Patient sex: M
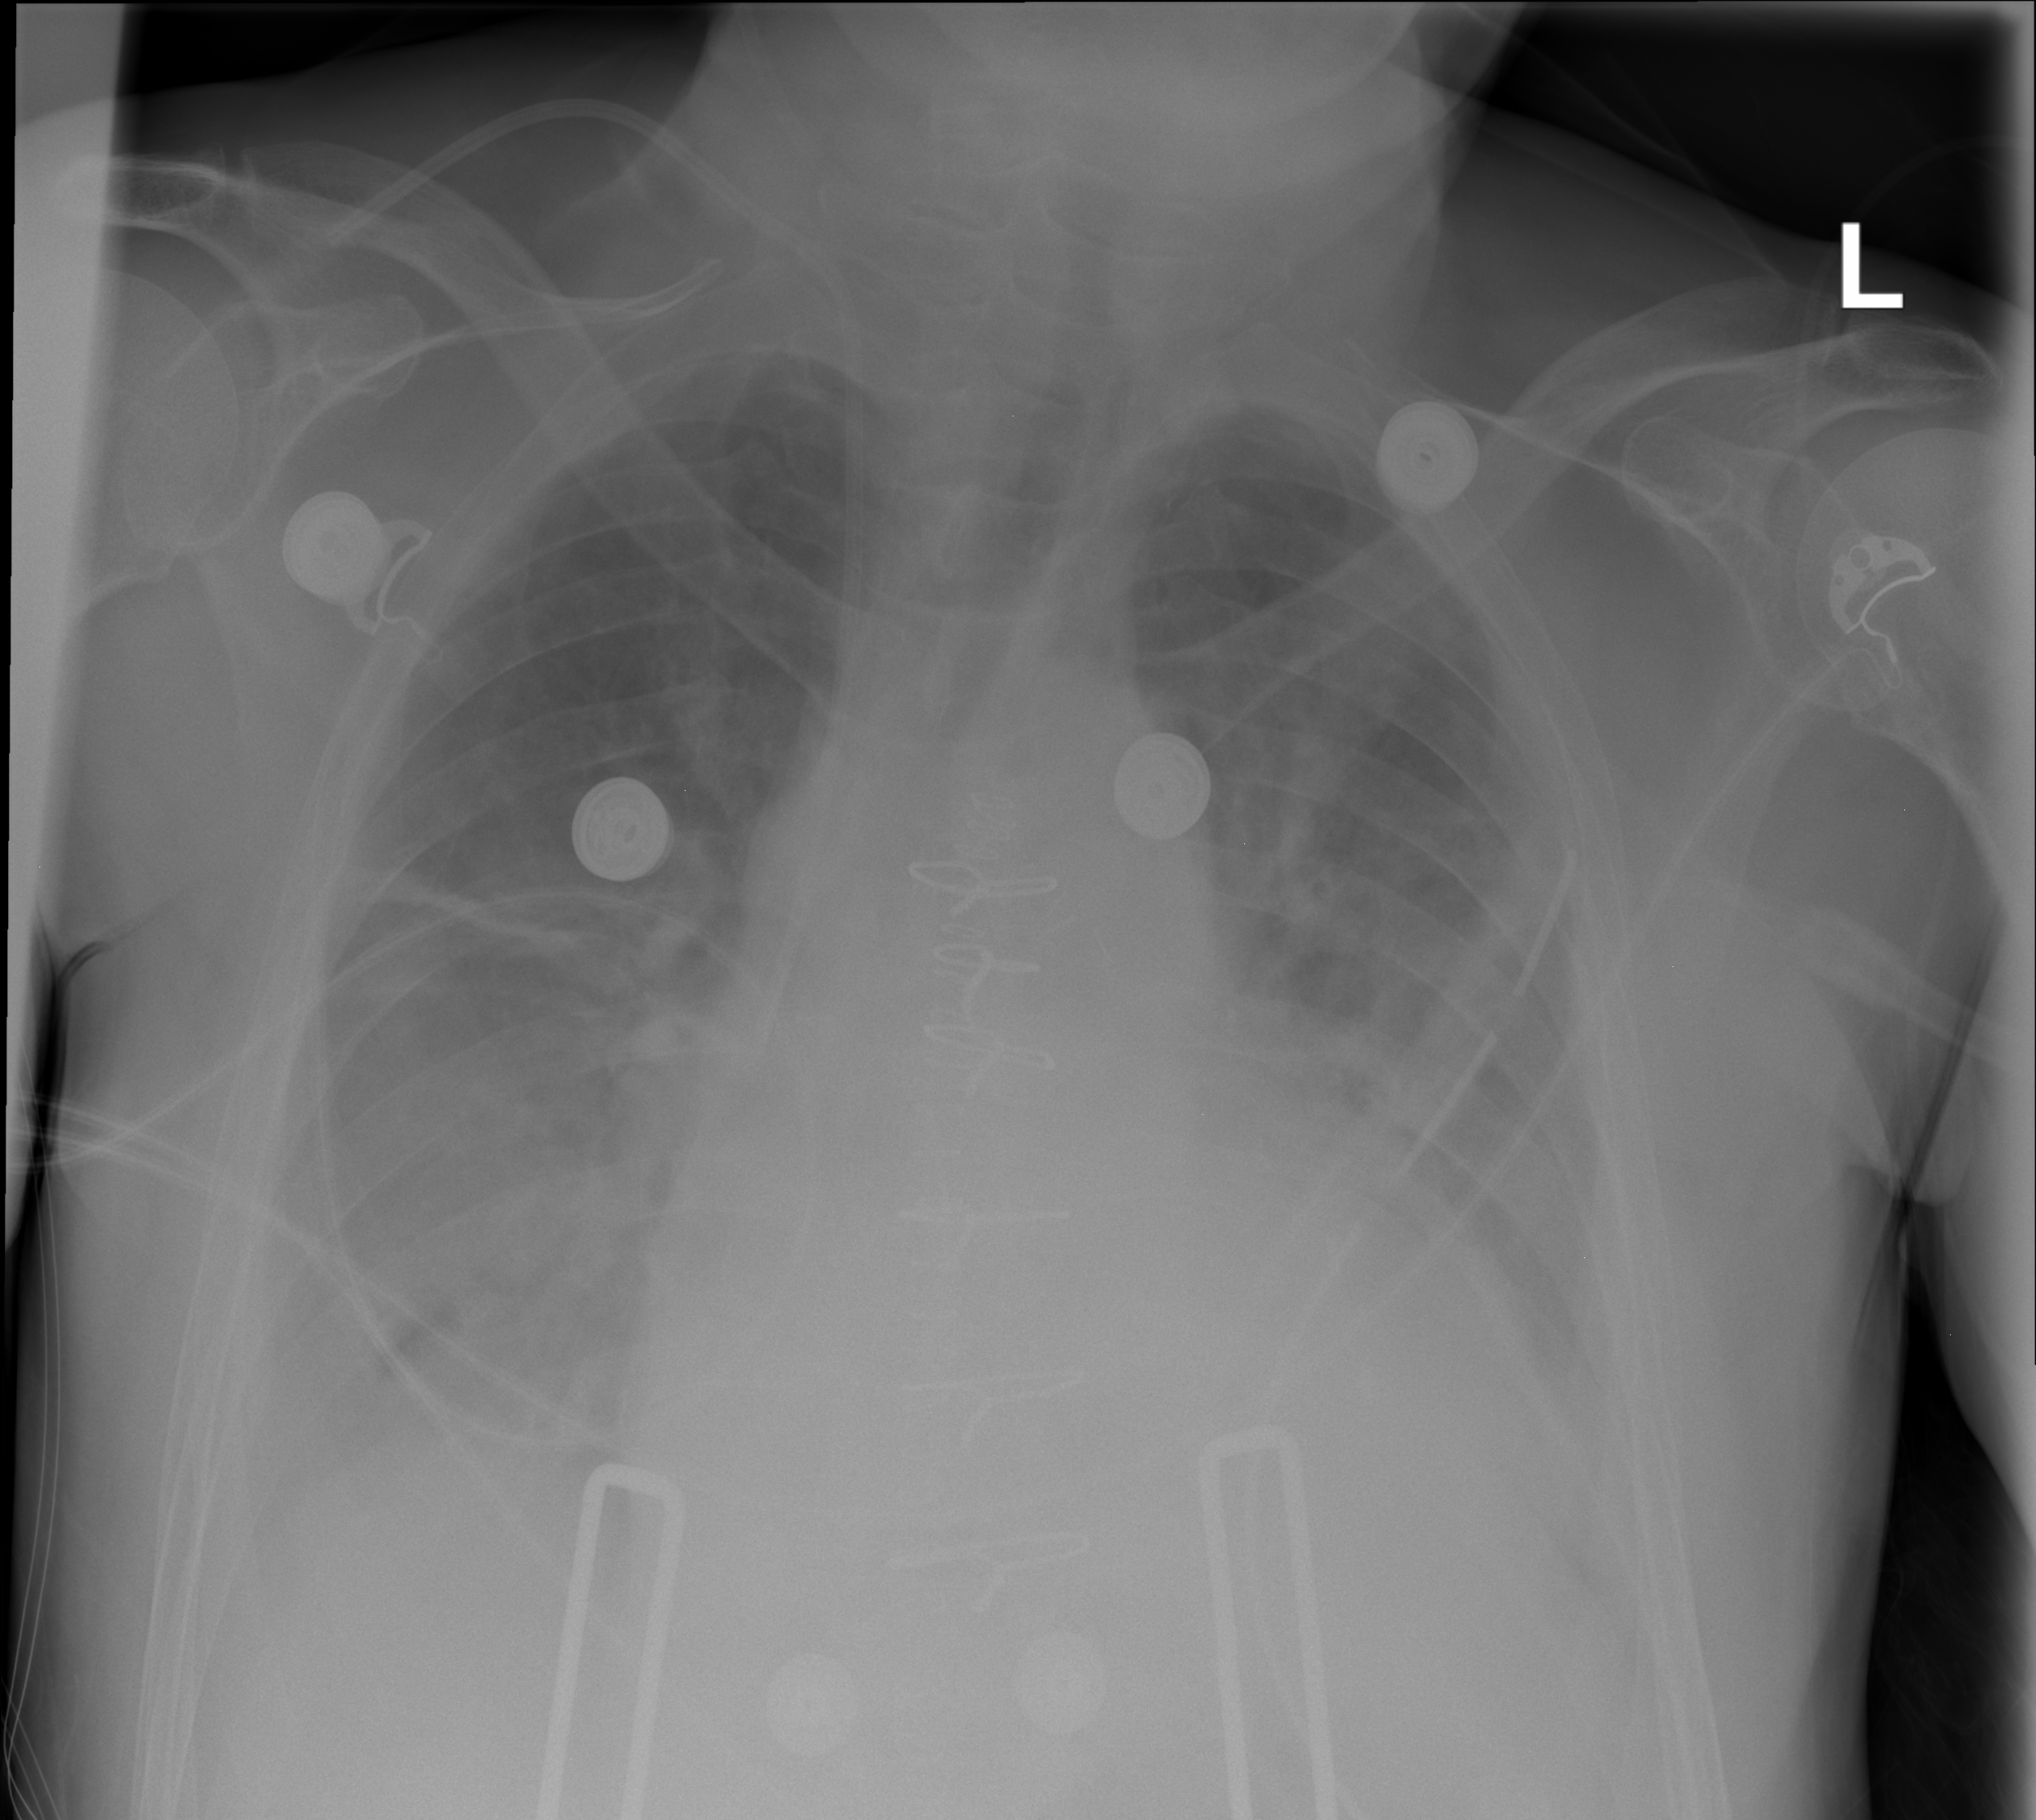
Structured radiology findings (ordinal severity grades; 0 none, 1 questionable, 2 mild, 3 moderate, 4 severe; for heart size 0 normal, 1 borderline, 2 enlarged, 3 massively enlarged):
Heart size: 2
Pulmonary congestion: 0
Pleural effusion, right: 2
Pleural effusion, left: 2
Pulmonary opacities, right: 0
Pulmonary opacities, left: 0
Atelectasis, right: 2
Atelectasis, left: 2